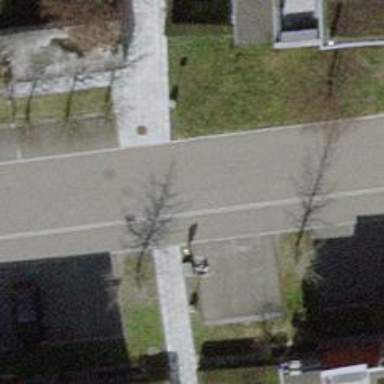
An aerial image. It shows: Footway surfaced with paving stones.